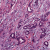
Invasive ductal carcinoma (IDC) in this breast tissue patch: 1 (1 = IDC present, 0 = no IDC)